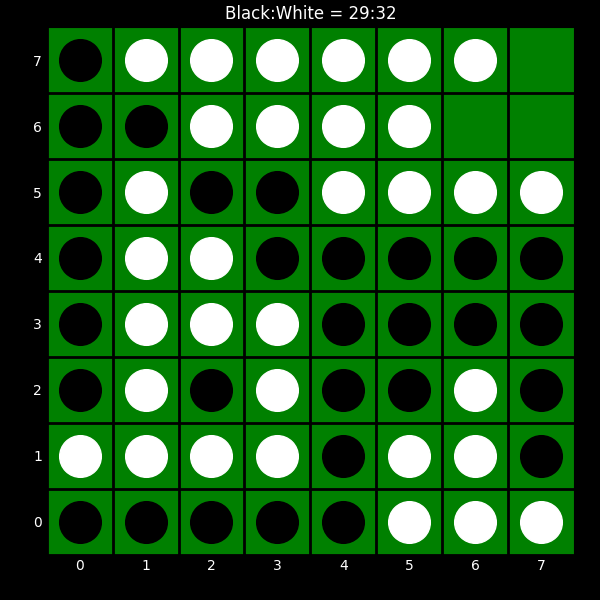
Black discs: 29
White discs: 32